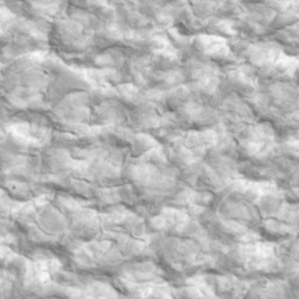
Label: non_frost